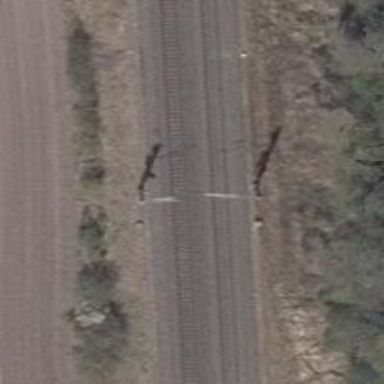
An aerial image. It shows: Railway milestone with catenary mast.